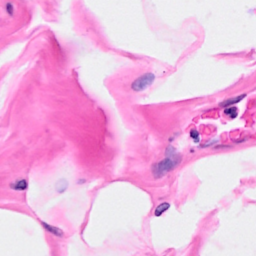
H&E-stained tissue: Breast